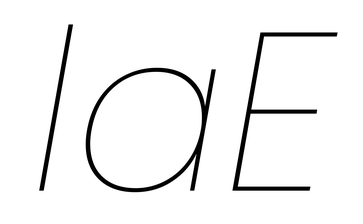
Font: Poppins-ThinItalic